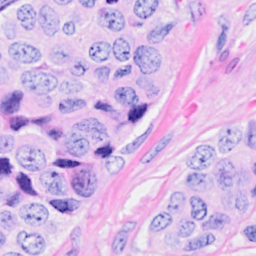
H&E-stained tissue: Breast